Field crop: maize
Growth stage: 2
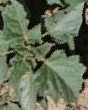
Species: datura